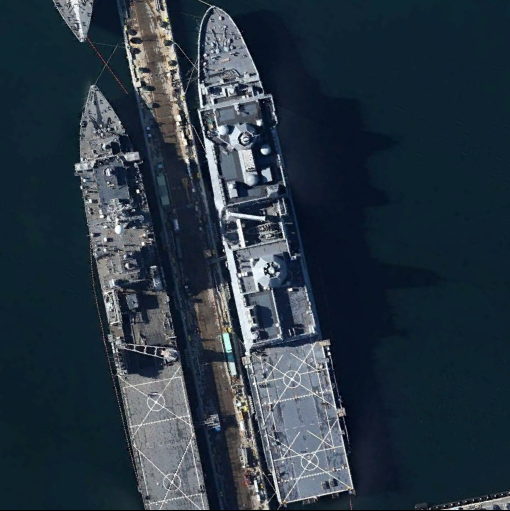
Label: combat